Question: I have a list of emotion icons(over 100 icons).
And I would like to display in a view that people can click it and toast what he is clicking.

Now, I have some confusing points:
1) What views should I use to include all this icons (GridView or ListView)?
2) How to dynamic add them or add them pro-grammatically? If I declare each one by one, I think it is no good. But any other ideas?
All the images icons is in drawable folder.
Thanks.
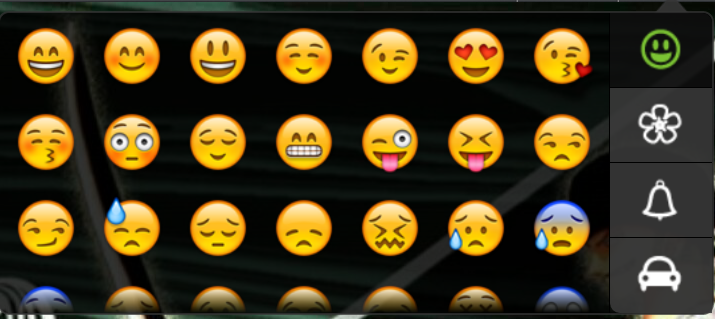
Answer: 'GridView' would be better in this case with a 'PopupWindow'. Take a HashMap and store the name of the smiley as String and its Image as Resource Id.
eg:-
'''
HashMap<String, Integer> map = new HashMap<String, Integer>();
map.put("smile", R.drawable.smile);
....
'''
Now, Iterate through all the values(images) of HashMap and poplulate your GridView from the HashMap values(images).
And, inside Adapter class you can show images using 'map.get(key);' to ImageView and set the Resource.
I had just created a small demo for the same you can check it from <URL>.